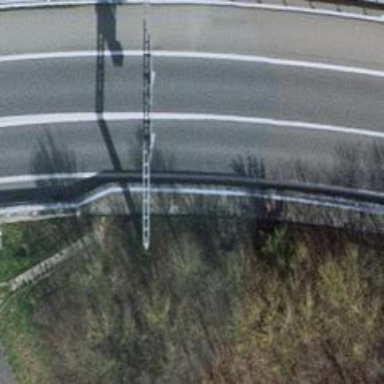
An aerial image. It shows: Gantry structure.